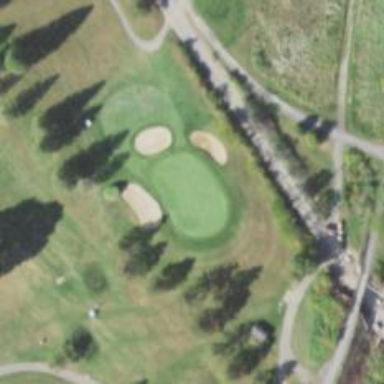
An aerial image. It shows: Golf hole.